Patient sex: F
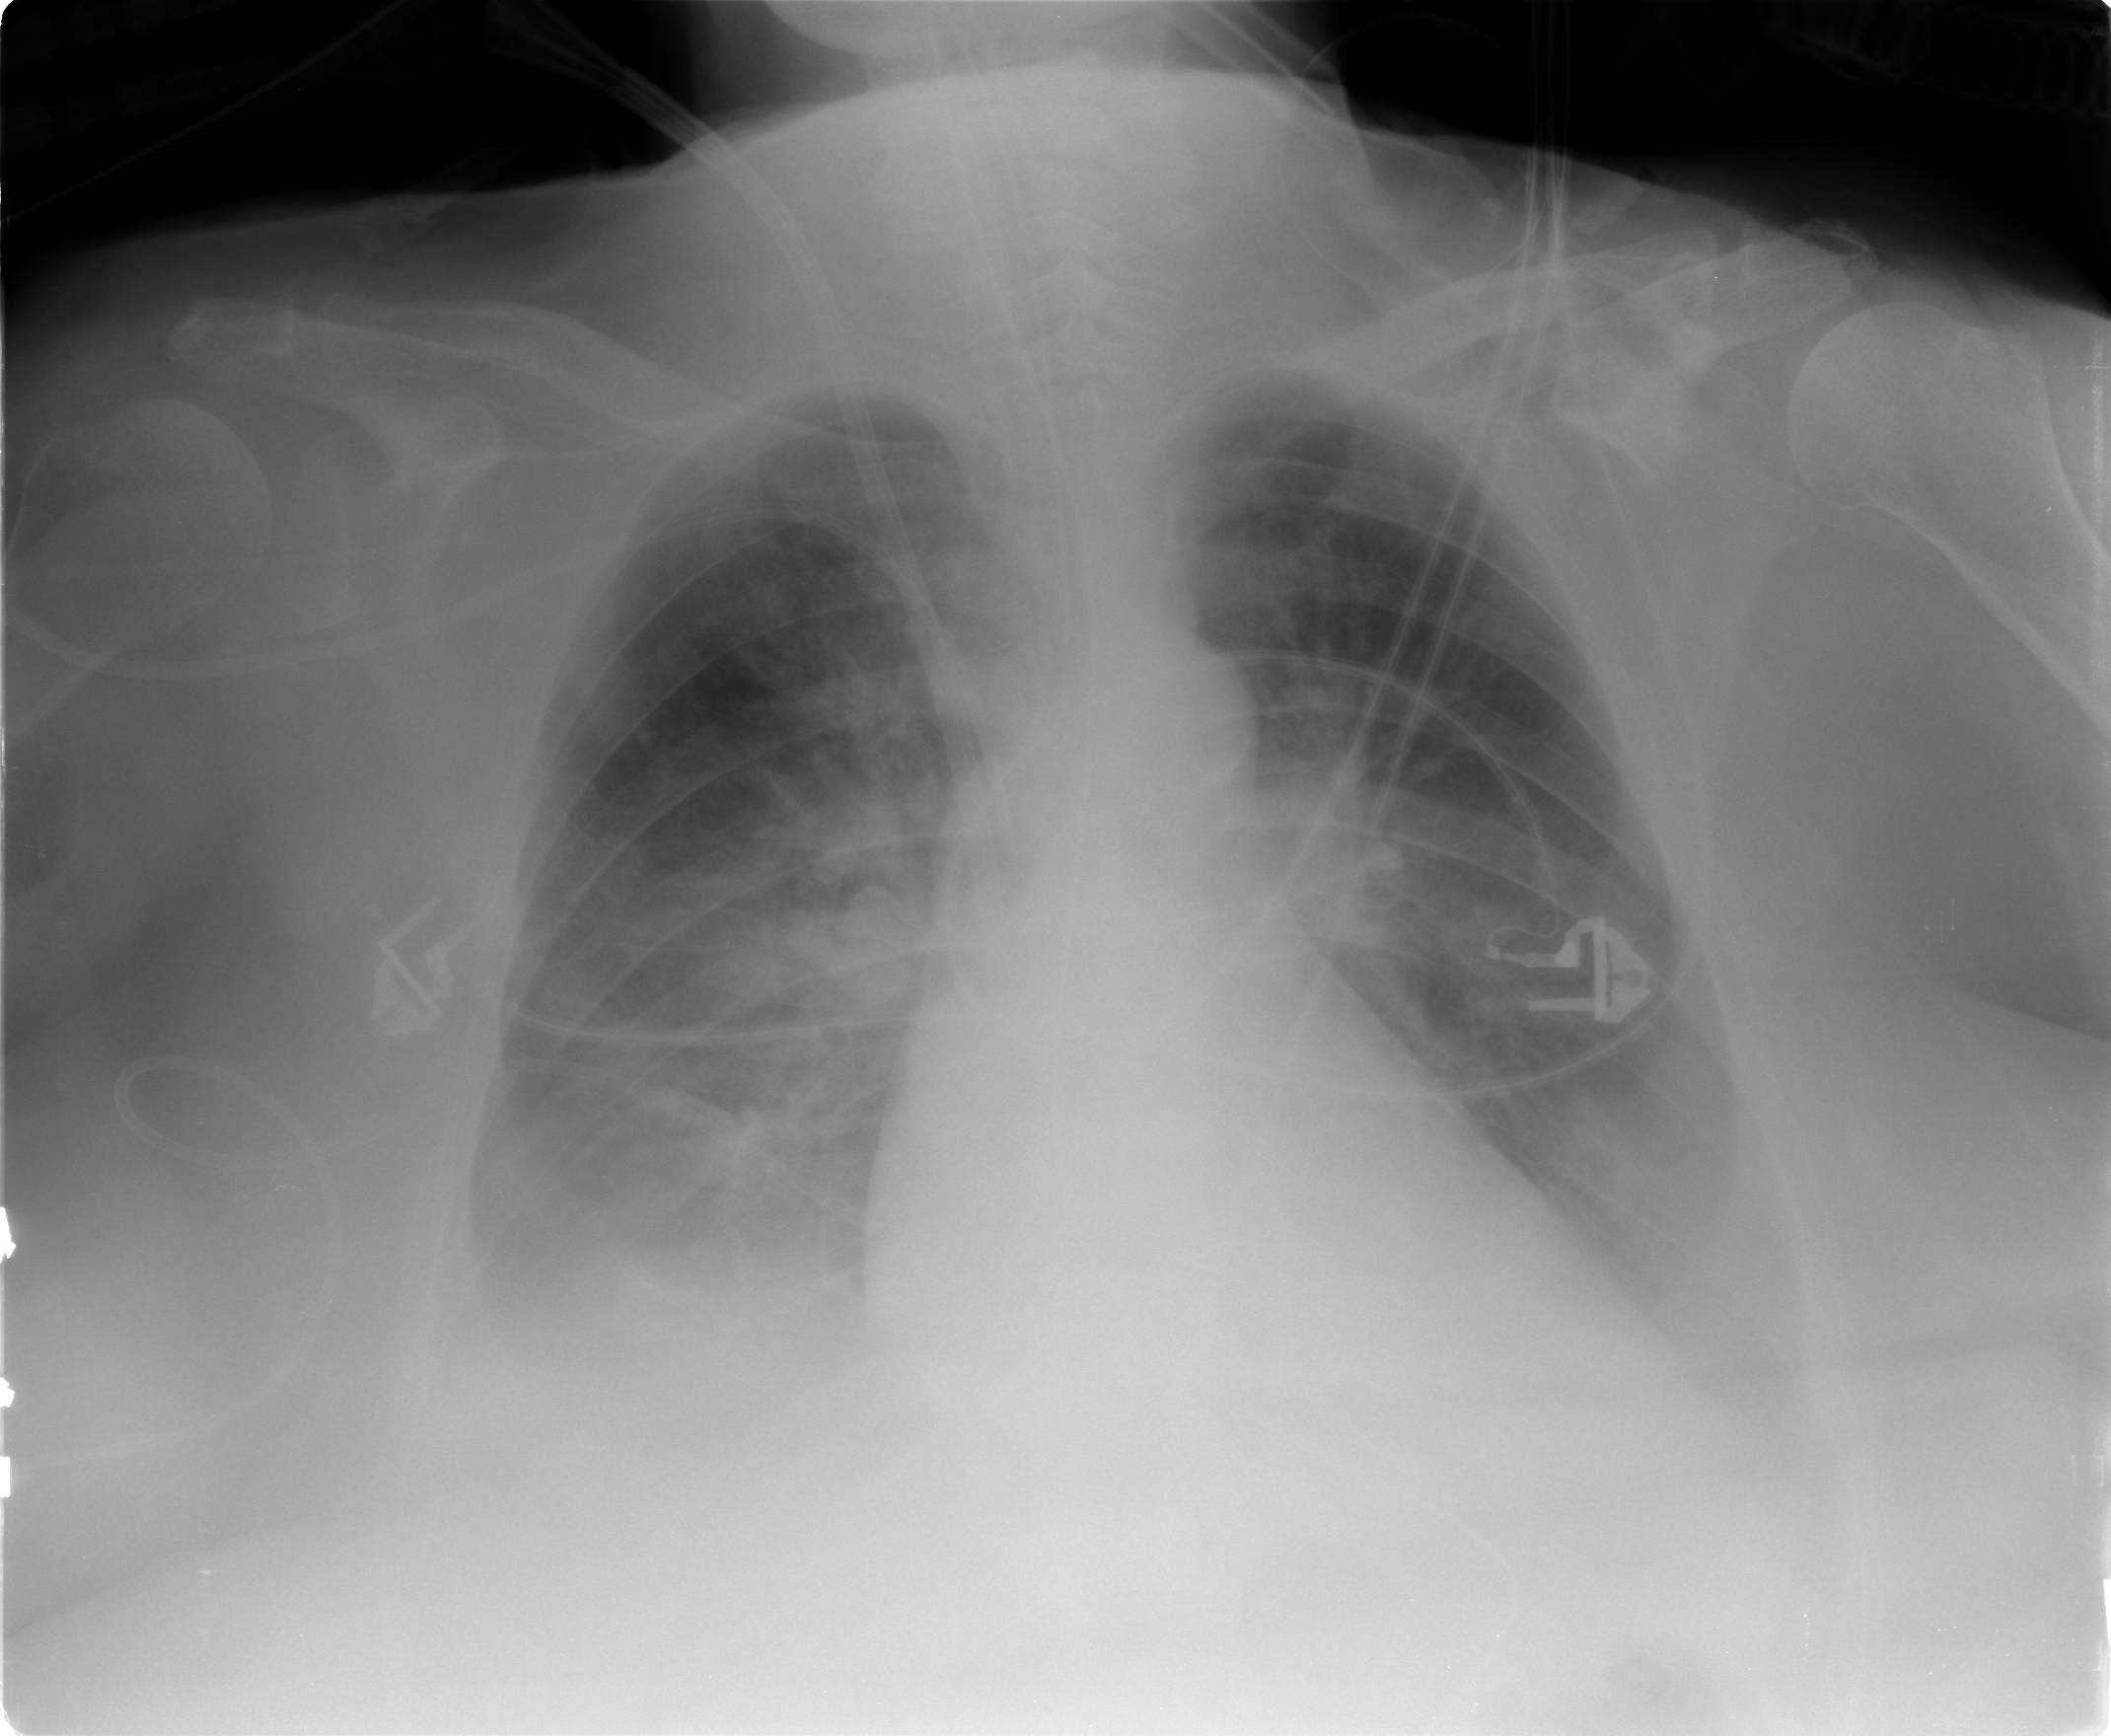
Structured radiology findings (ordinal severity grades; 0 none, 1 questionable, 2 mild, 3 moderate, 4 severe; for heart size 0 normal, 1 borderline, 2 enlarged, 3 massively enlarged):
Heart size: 2
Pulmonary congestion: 2
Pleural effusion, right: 3
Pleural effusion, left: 2
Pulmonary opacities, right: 2
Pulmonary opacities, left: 0
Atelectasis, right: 2
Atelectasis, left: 2